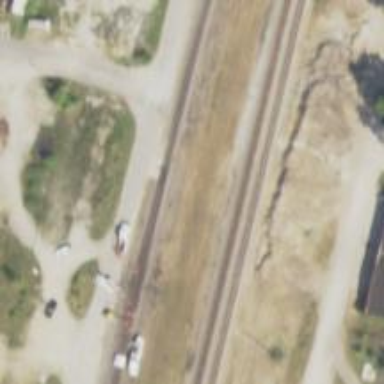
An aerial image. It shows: Abandoned railway.